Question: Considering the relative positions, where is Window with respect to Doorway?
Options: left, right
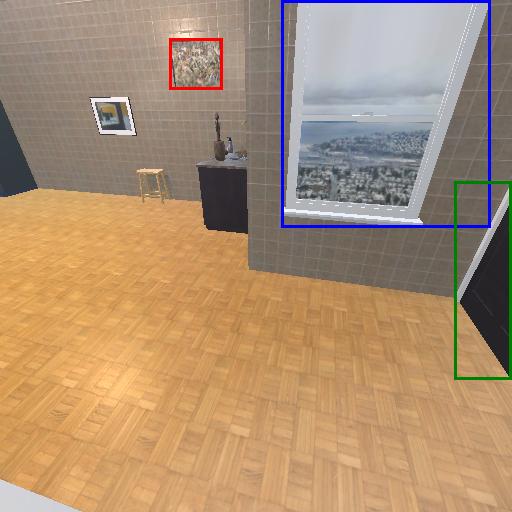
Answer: left